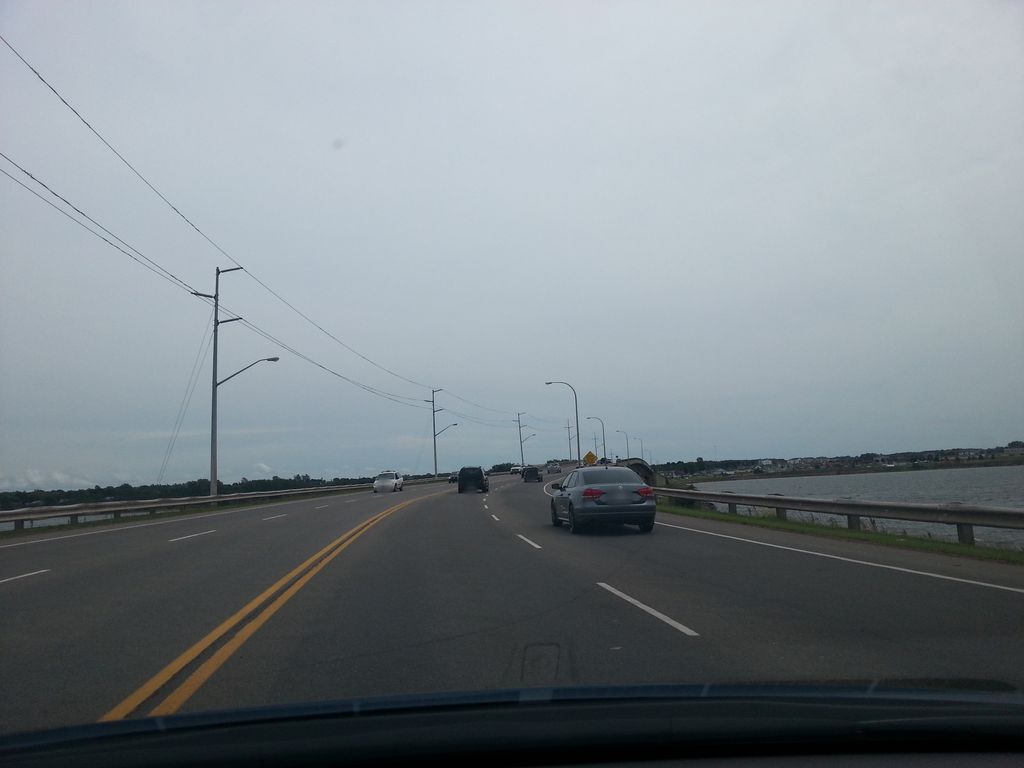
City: charlottetown